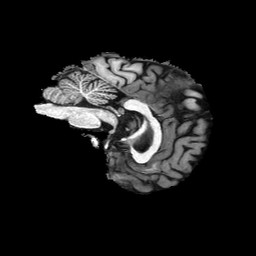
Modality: T1w
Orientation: sagittal
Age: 32
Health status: healthy
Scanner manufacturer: philips
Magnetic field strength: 3 T
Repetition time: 0.007826 s
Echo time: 0.003592 s